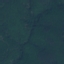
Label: Forest